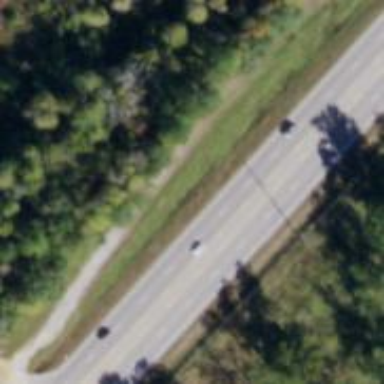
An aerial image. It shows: Asphalt road classified as trunk highway.